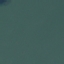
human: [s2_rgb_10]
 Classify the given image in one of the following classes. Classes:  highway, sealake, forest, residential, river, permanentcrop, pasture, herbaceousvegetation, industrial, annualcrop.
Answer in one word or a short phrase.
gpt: SeaLake